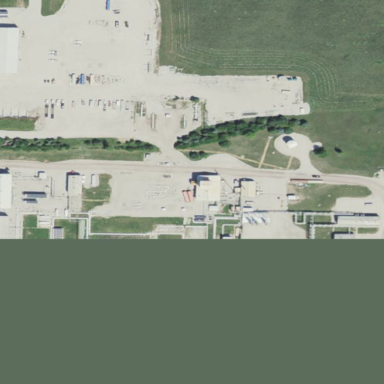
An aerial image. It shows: Industrial area powered by natural gas.